Aerial crown-view tile of a tropical tree (Barro Colorado Island, Panama), acquired 20250616:
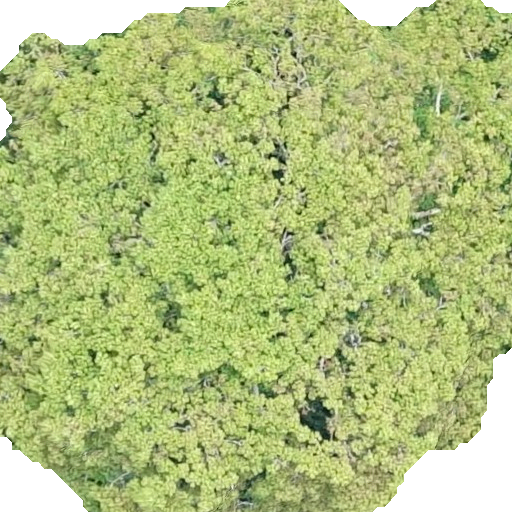
Species: Sterculia apetala
GBIF accepted scientific name: Sterculia apetala
Crown area: 410.278 m²